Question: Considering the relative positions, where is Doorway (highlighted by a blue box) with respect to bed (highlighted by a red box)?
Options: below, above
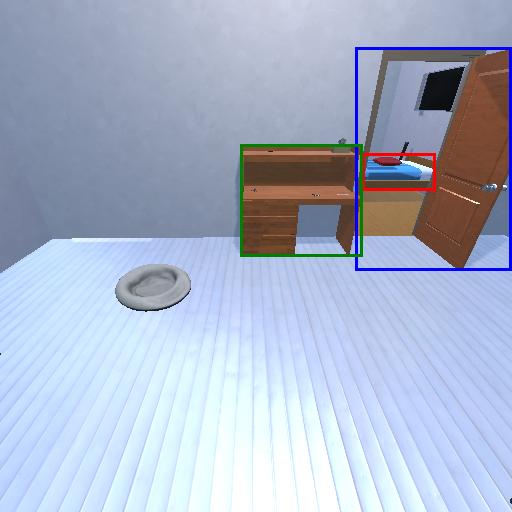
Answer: below